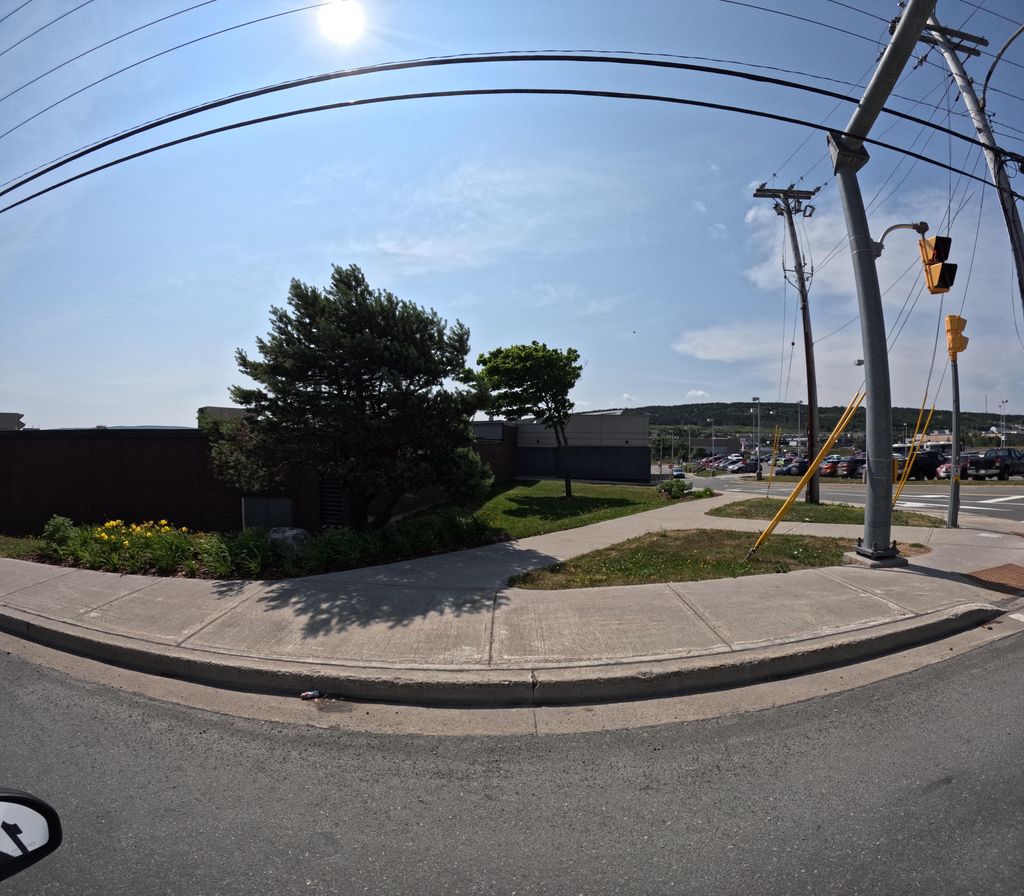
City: st_johns